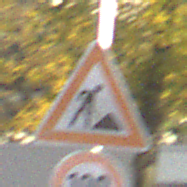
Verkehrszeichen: Arbeitsstelle
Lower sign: Geschwindigkeit100
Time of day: SunriseSunset
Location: Outdoor (Urban)
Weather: PartlyCloudy
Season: Autumn
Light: Natural